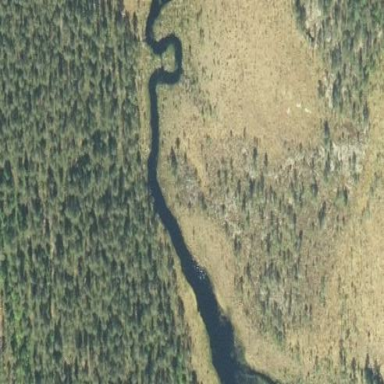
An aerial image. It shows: River flowing through natural landscape.